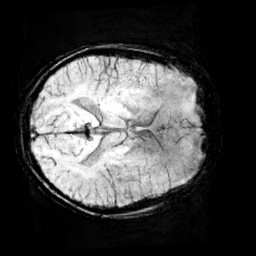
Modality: minIP
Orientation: axial
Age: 11
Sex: male
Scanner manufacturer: siemens
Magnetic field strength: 3 T
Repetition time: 0.027 s
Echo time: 0.02 s